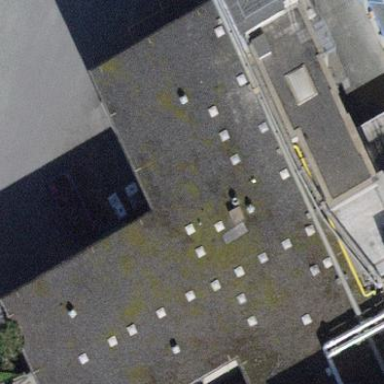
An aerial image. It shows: Industrial building.